Question: When I try and commit using SVN, 1 in 5 times it will just freeze.

I get this popup. And it stays there forever. Nothing else is in progress.
Clicking cancel still leaves it in Limbo. Unable to cancel.
The only way to cure it is to end task eclipse and start again. Its very annoying.
Does anyone know how to fix it.
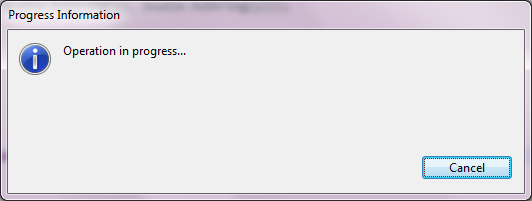
Answer: Couple of steps to troubleshoot a frozen SVN transaction:
1. If you're using HTTP/HTTPS as your SVN transport, when this occurs, you could try visiting the raw URL in a browser. That'll confirm the network and the server are not the problem.
2. Updating your IDE and SVN provider always helps, and you get fixes and new features. I'm a sucker for keeping everything bang up to date. In your case, updating from 3.7.2 to Eclipse Juno might help.
Also be aware that tomorrow (27th September) is the release day for Juno SR1, which brings its own slew of bug fixes and performance enhancements - don't forget to update :-)